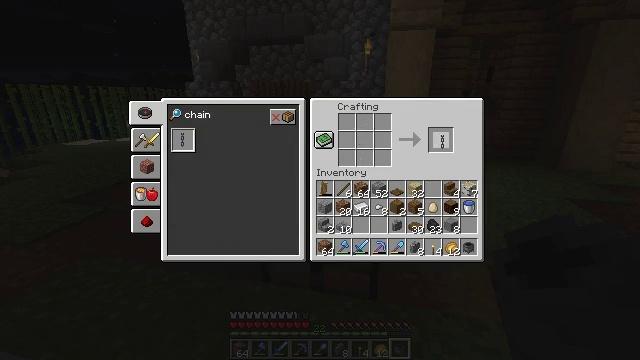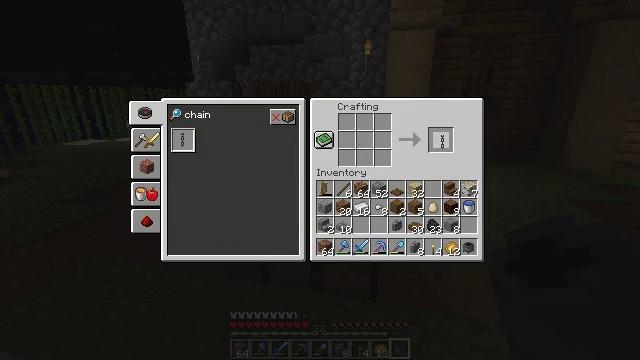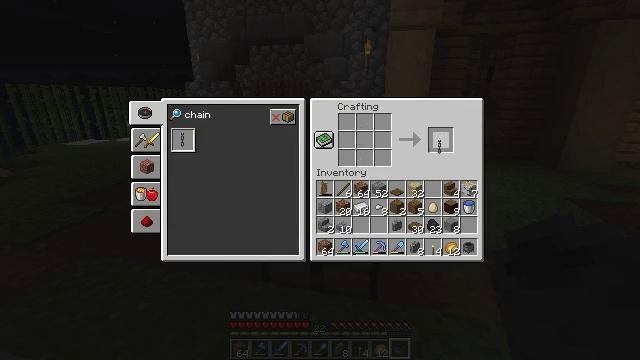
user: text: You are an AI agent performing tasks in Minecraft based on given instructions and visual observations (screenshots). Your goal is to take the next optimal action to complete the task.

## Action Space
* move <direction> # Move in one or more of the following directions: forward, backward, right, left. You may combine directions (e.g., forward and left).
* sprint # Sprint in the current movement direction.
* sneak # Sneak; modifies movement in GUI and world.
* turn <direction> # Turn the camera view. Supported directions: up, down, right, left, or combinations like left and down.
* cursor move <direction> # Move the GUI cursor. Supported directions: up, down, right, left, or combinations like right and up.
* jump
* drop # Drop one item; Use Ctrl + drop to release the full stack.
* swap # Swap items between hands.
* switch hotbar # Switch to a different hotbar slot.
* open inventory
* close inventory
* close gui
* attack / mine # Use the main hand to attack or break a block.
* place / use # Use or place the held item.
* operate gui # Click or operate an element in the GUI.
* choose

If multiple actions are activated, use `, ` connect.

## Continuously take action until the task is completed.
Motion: motion action
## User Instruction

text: Take materials to craft a chain.
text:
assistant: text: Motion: no_op
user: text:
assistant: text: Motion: no_op
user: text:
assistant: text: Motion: no_op